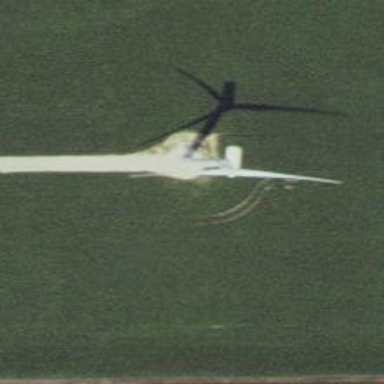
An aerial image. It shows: Wind generator with horizontal axis. The generator is wind turbine.